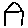
Label: house